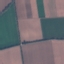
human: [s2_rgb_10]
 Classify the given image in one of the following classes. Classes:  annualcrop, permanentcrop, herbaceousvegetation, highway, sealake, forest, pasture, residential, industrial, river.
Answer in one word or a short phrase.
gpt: AnnualCrop